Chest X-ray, AP view. Patient: 46 years old, sex M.
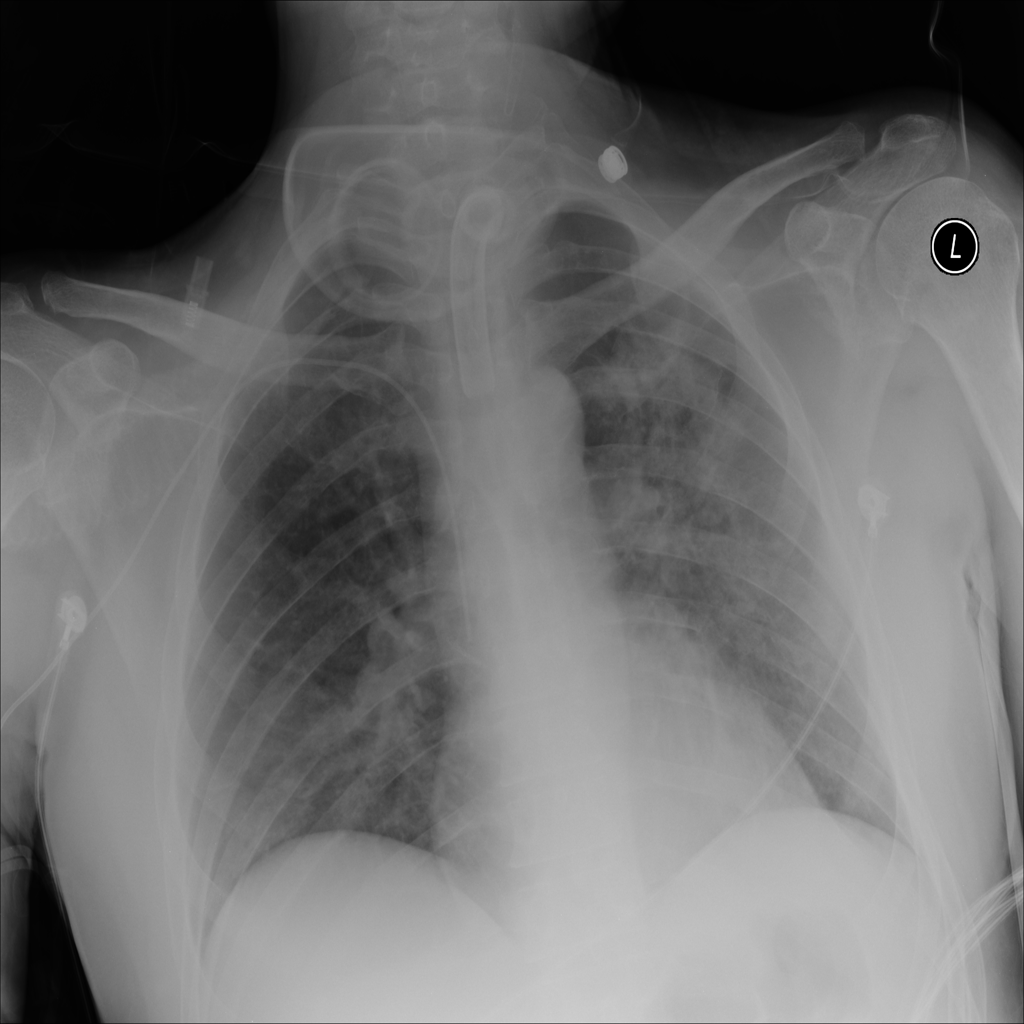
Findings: Infiltration